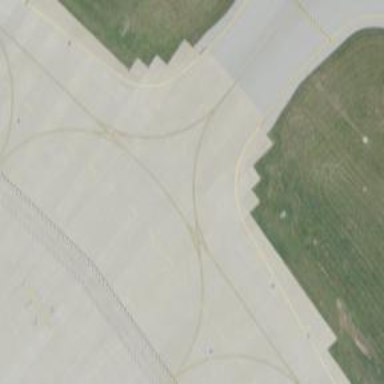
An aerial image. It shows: View of taxiway at the airport.